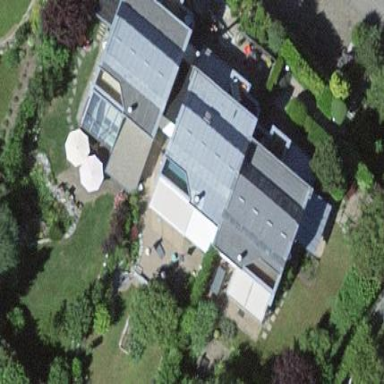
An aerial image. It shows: Residential building with saltbox-shaped grey roof.